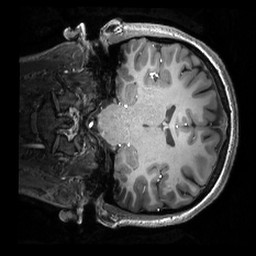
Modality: T1w
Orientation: coronal
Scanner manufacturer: philips
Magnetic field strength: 7 T
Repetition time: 0.008 s
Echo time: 0.001974 s